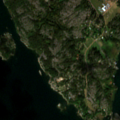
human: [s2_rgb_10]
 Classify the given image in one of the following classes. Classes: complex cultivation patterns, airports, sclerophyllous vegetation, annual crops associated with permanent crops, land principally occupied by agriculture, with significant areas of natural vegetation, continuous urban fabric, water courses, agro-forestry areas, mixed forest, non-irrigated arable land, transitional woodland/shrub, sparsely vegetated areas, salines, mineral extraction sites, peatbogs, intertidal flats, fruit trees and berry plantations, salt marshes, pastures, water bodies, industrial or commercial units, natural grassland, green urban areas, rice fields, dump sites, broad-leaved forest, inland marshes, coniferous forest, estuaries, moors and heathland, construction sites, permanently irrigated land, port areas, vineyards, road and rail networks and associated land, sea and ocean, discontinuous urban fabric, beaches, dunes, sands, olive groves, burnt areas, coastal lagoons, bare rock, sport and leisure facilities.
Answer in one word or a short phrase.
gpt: land principally occupied by agriculture, with significant areas of natural vegetation, broad-leaved forest, bare rock, sea and ocean